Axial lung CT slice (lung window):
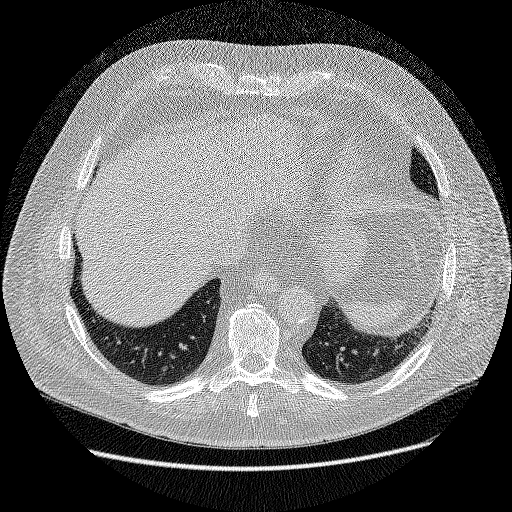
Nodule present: no